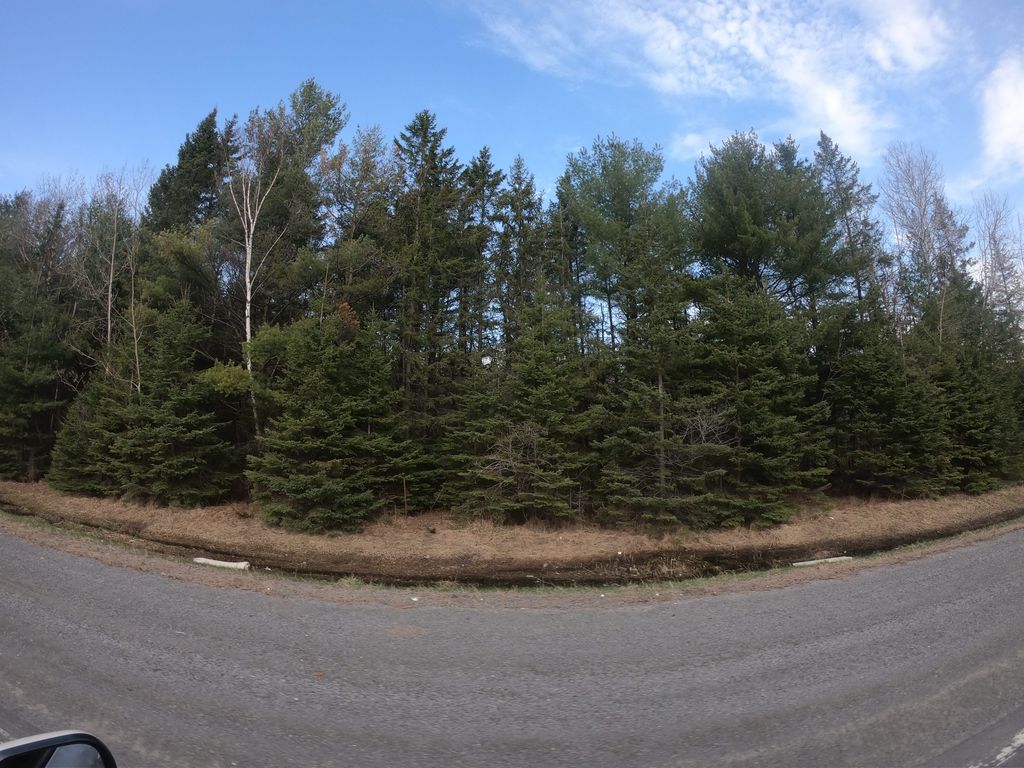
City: ottawa-gatineau